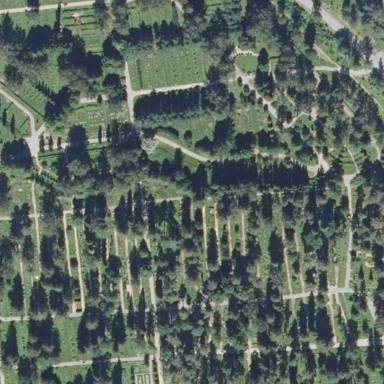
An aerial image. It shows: Cemetery with wall surrounding it.